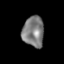
Tissue: lung
Cell type: Endothelial cells
Senescence score: 0.5642
Nuclear area (px): 643
Mean DAPI intensity: 125.61